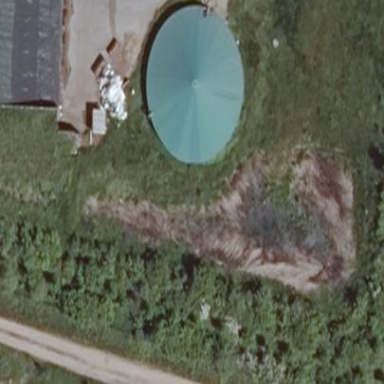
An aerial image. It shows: Digester building with dome-shaped roof.